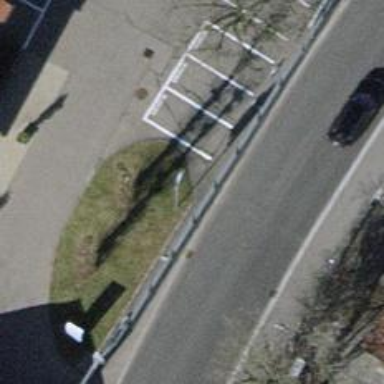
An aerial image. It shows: Entrance with barrier.